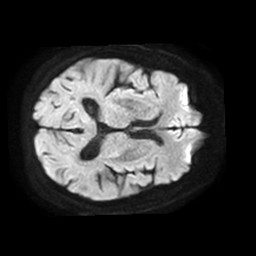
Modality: TRACE
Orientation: axial
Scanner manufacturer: philips
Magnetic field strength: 1.5 T
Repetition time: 3.395 s
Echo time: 0.06922 s